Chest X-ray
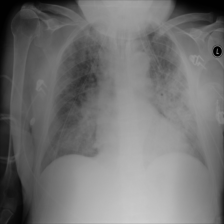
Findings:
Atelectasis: negative
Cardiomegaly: negative
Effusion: negative
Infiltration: positive
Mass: negative
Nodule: negative
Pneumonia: negative
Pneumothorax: negative
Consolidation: negative
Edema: negative
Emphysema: negative
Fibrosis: negative
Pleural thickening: negative
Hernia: negative